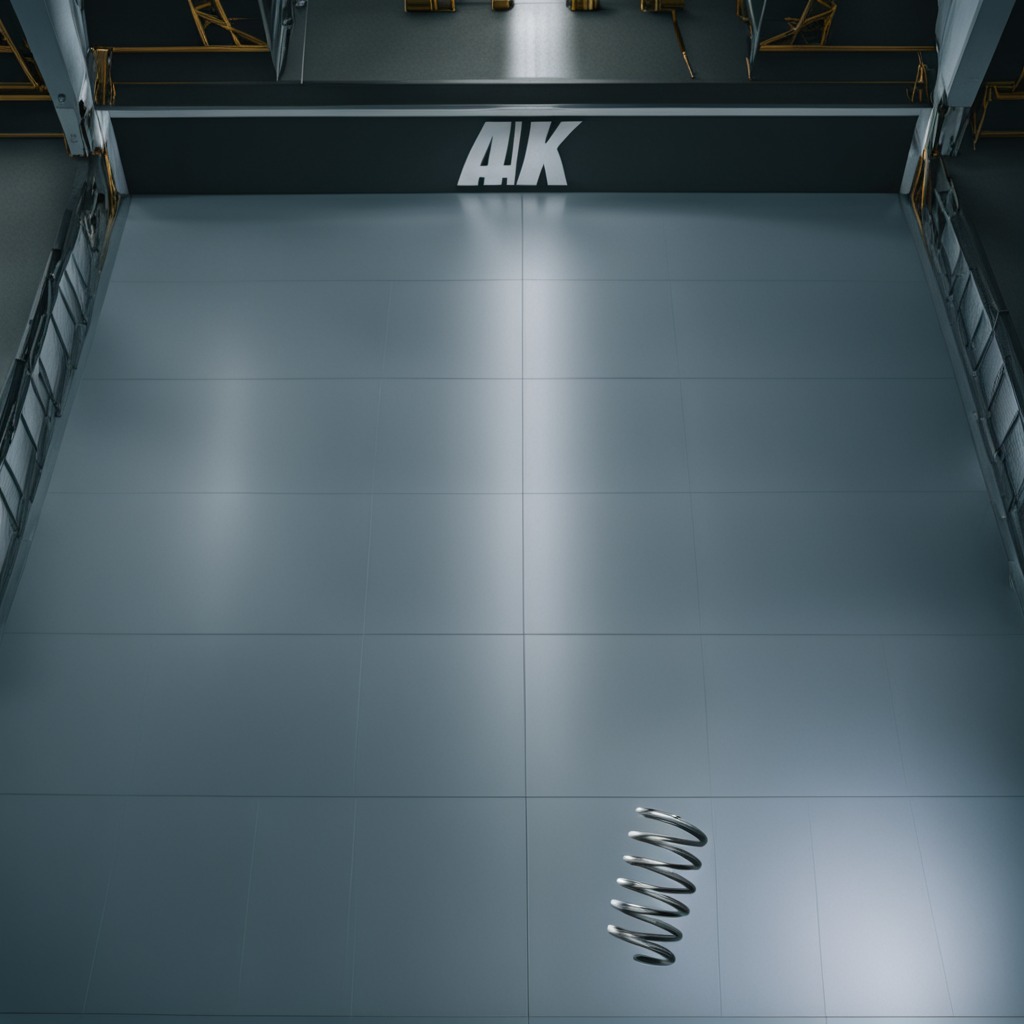
A coiled metal spring is lying on the toolbox surface in an airplane hangar workshop.